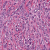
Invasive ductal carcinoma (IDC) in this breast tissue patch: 0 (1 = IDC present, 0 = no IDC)